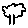
Label: tree